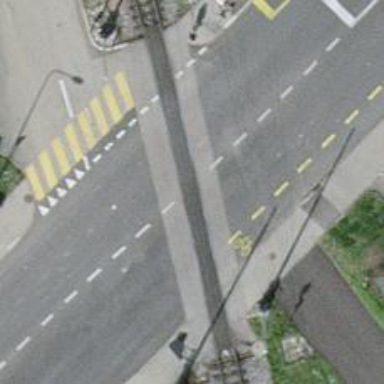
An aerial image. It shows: Level crossing with double half barrier.